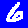
Digit: 6